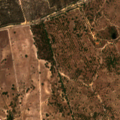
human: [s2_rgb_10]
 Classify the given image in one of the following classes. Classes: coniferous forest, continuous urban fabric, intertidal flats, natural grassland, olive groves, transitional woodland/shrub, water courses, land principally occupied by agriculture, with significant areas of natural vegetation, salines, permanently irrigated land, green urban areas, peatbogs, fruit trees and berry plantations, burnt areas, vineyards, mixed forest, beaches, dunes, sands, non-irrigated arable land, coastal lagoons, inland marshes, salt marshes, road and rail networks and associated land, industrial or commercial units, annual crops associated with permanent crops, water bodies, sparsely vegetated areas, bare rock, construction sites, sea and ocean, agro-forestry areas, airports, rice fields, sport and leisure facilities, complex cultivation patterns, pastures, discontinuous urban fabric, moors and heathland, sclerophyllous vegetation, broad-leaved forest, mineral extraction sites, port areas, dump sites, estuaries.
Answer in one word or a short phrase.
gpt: non-irrigated arable land, broad-leaved forest